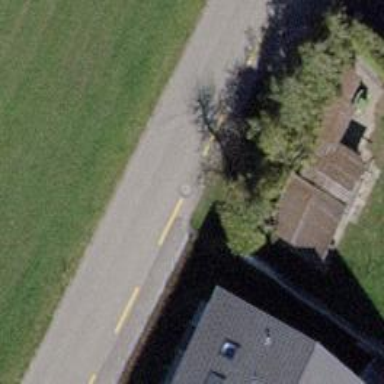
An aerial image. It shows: Residential road.